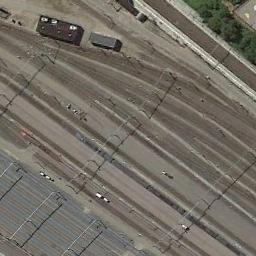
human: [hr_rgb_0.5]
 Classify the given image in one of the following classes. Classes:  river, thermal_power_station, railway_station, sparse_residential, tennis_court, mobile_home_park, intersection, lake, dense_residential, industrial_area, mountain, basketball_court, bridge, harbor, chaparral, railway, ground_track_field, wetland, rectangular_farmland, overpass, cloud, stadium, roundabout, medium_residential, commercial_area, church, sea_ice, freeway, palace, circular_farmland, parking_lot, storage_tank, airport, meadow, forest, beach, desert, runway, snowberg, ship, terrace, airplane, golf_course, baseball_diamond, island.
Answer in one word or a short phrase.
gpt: railway